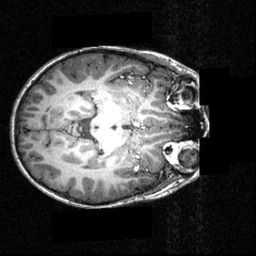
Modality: T1w
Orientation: axial
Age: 12
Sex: male
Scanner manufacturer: siemens
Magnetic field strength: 3.951 T
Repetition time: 1.5 s
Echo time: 0.00335 s